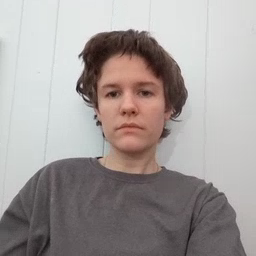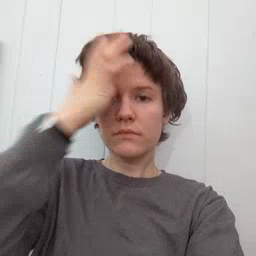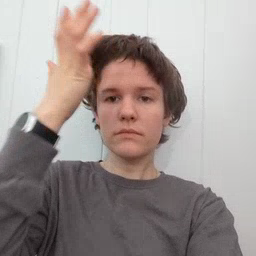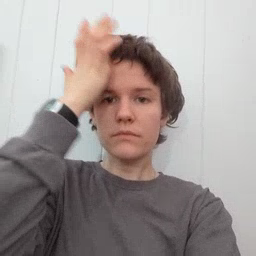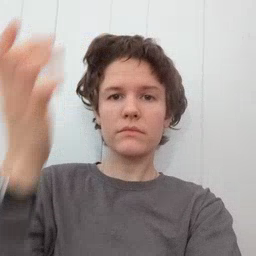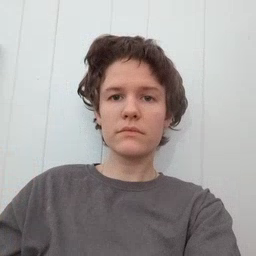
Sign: garbage